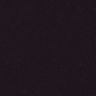
Metastatic tissue present: no